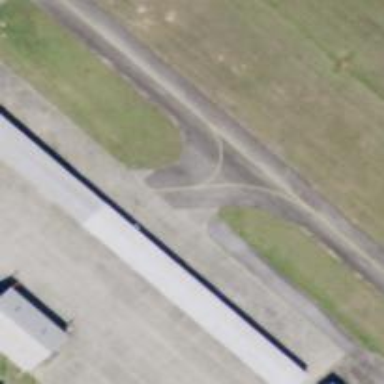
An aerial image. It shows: Taxiway at the airport with asphalt surface.